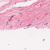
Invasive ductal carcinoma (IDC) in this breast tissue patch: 0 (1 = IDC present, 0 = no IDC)